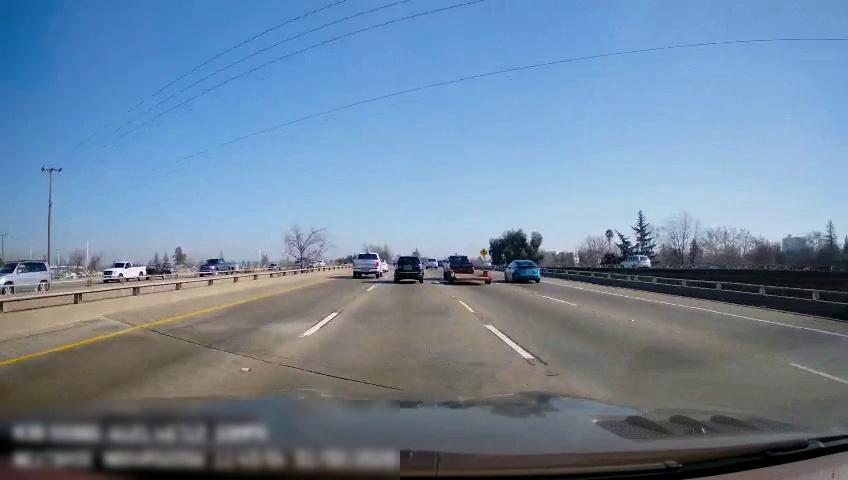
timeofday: Day
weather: Sunny
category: Vehicles | SUV
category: Drivable Space
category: Vehicles | SUV
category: Vehicles | Car
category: Vehicles | Truck
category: Vehicles | Truck
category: Vehicles | Car
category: Drivable Space
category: Vehicles | Car
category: Vehicles | Truck
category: Vehicles | Car
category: Vehicles | Truck
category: Vehicles | Other LV
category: Vehicles | SUV
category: Vehicles | SUV
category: Lanes | Current Lane
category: Lanes | Current Lane
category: Lanes | Alternate Lane
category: Lanes | Alternate Lane
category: Lanes | Alternate Lane